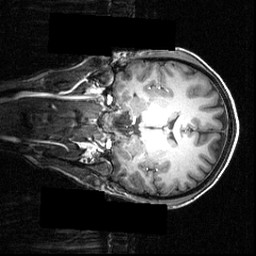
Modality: T1w
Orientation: coronal
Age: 16
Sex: female
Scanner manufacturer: siemens
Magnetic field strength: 3.951 T
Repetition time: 1.5 s
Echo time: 0.00335 s